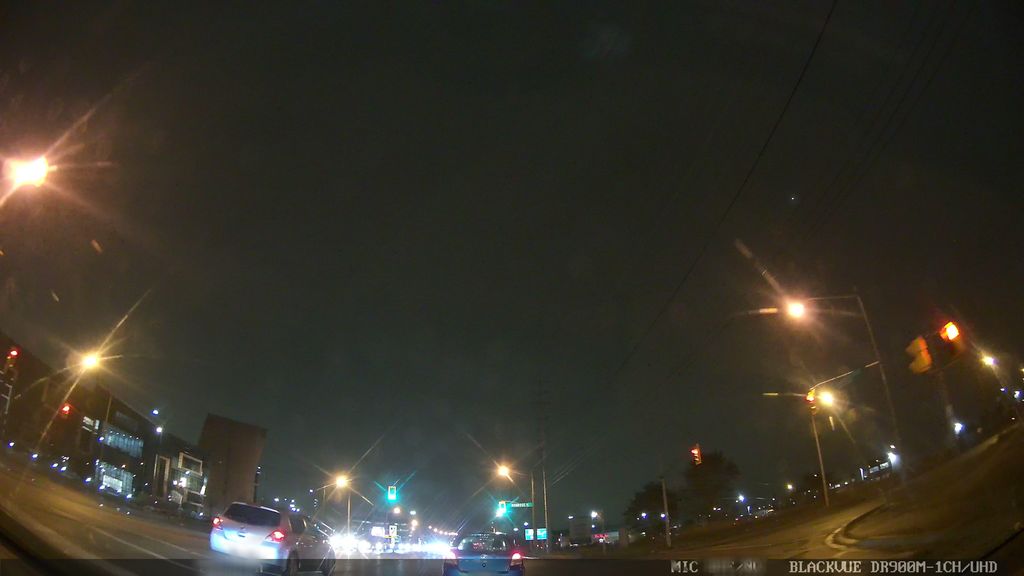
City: toronto